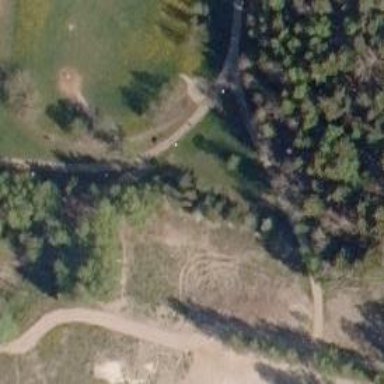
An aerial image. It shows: Disc golf tee.